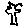
Label: tree